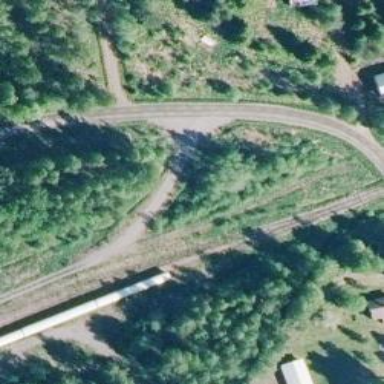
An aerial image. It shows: Disused railway siding with track class A.